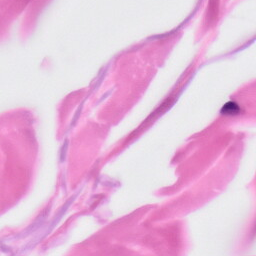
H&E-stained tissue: Skin